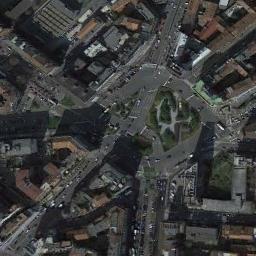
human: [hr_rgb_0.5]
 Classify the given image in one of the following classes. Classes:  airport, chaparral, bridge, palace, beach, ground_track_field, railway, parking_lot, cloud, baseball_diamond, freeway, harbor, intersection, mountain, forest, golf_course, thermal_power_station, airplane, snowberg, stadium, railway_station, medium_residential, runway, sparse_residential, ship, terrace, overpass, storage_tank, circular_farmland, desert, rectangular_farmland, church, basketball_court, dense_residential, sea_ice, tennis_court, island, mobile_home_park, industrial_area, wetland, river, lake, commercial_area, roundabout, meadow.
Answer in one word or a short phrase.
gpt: roundabout